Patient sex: M
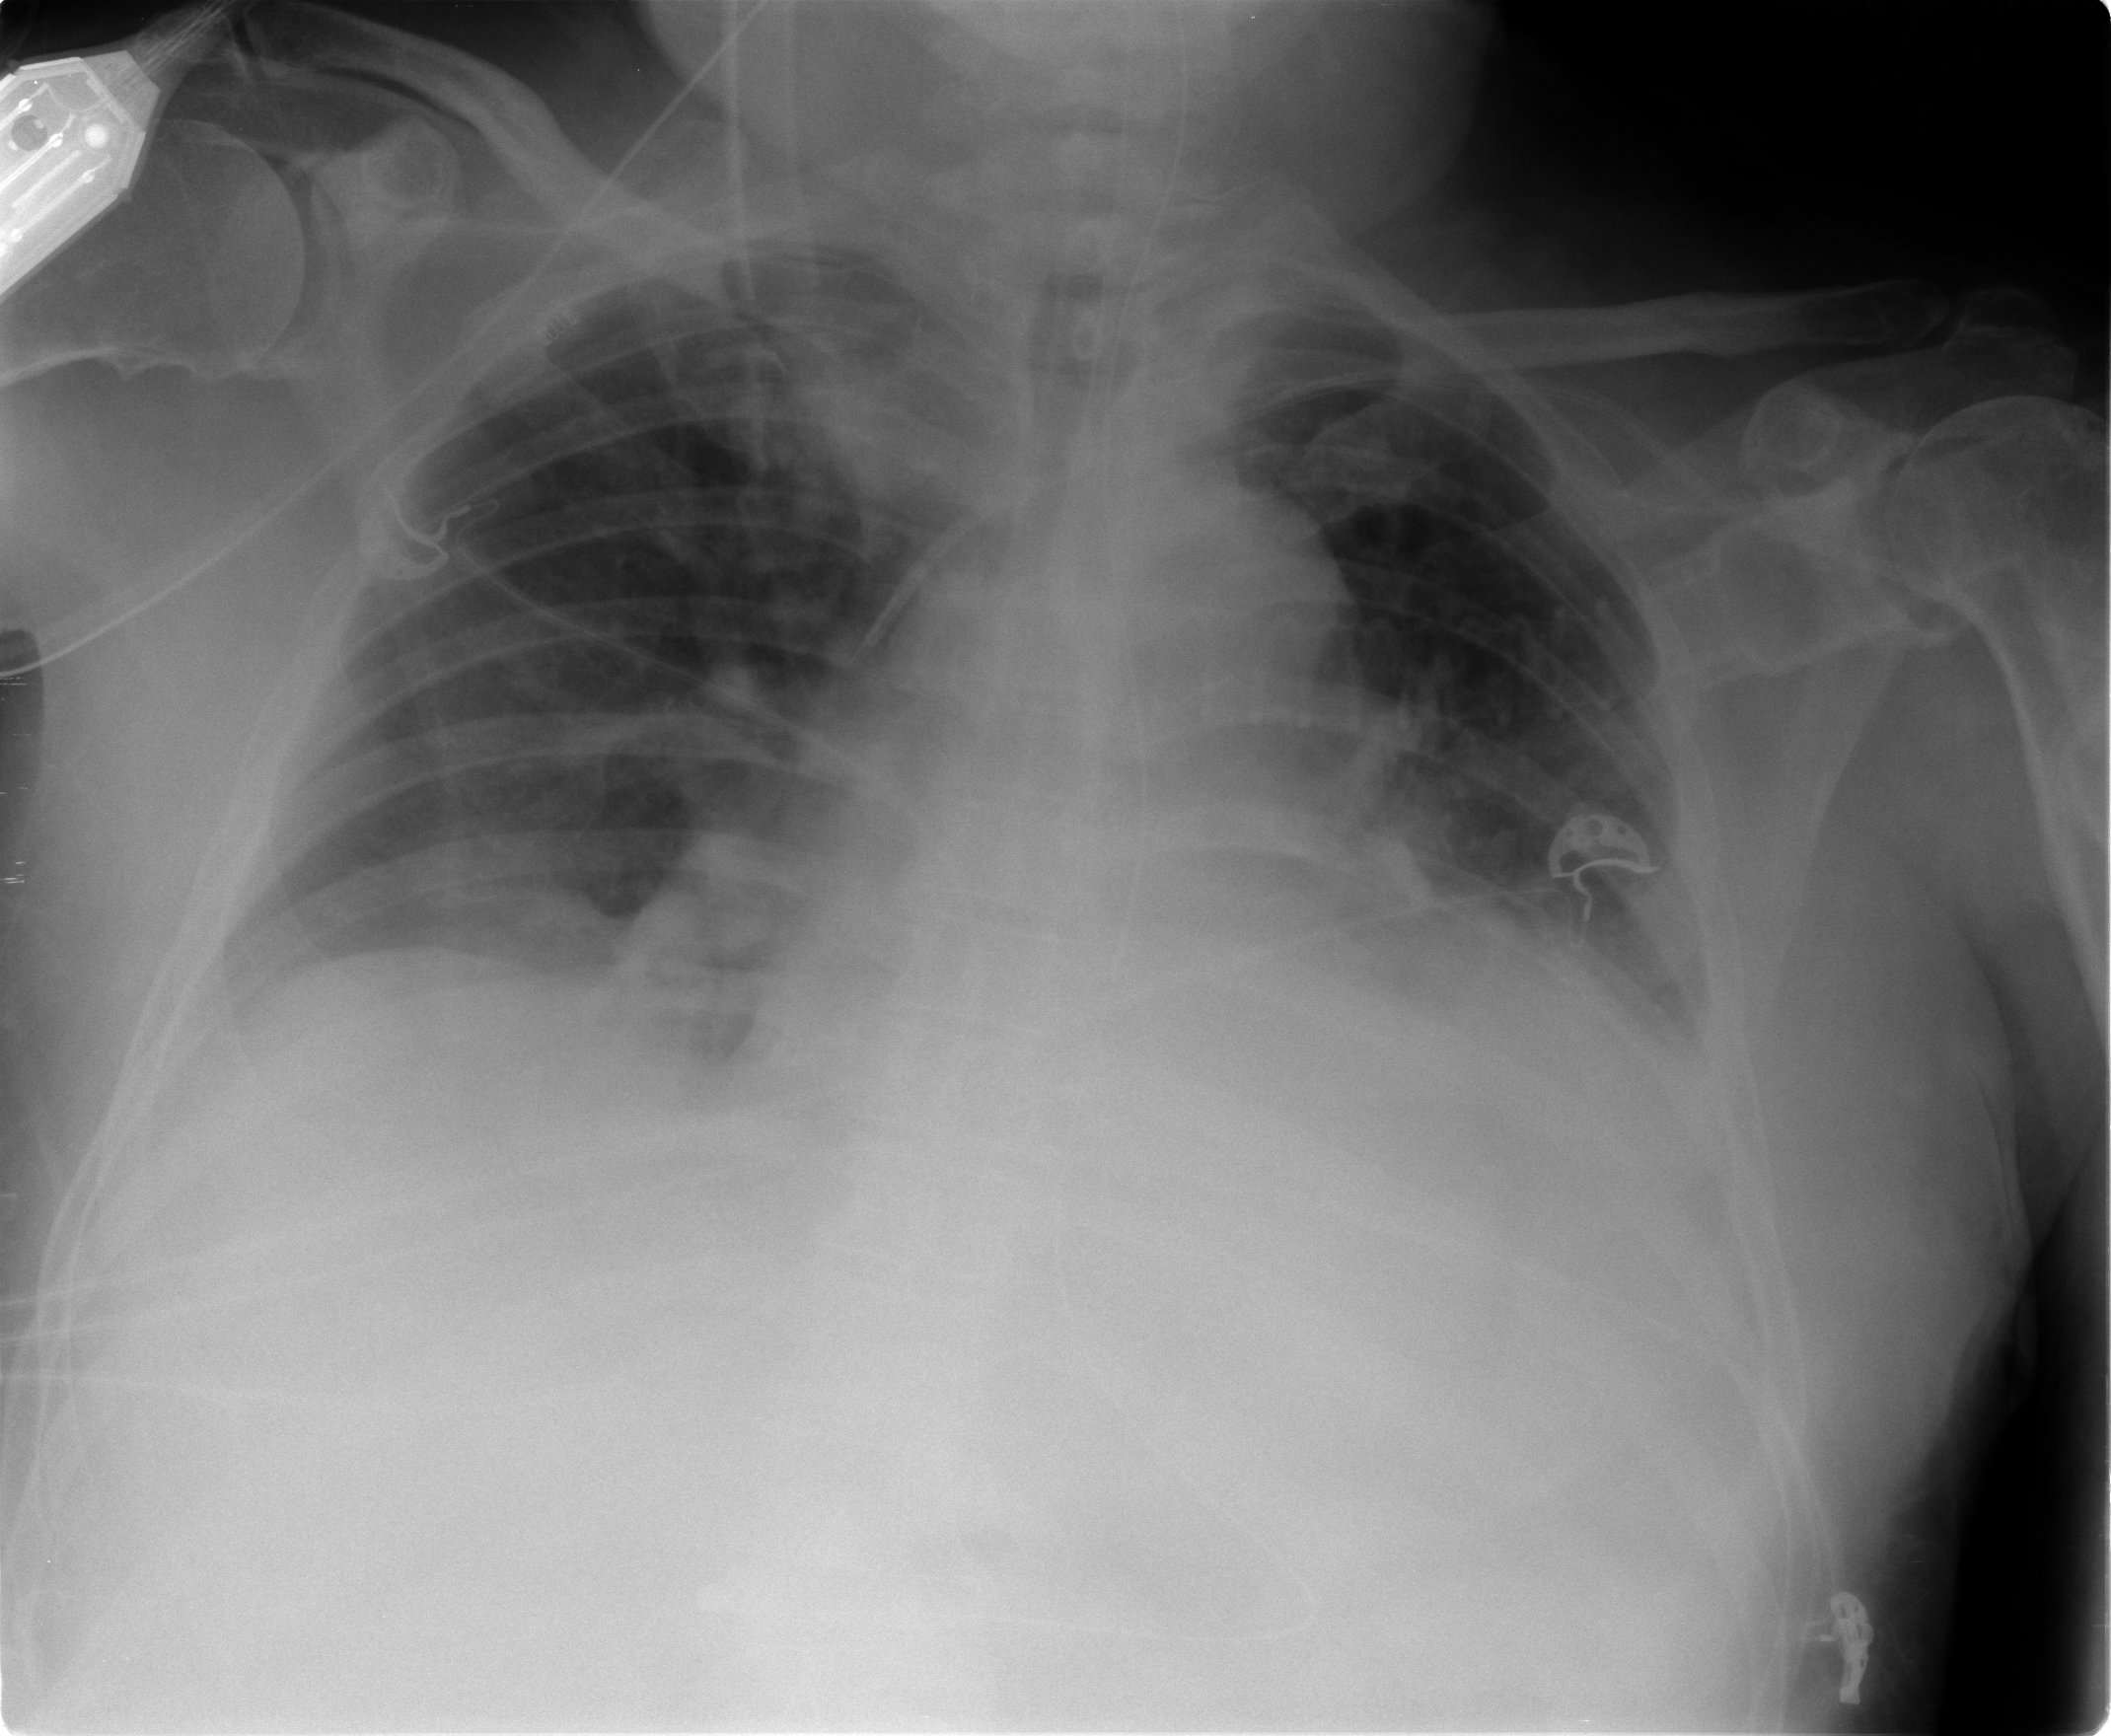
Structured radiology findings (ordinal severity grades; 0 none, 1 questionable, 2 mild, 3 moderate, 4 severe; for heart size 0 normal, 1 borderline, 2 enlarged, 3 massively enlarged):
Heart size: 2
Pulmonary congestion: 2
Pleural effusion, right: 0
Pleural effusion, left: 2
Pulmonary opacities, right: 1
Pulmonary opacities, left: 1
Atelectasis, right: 2
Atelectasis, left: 2